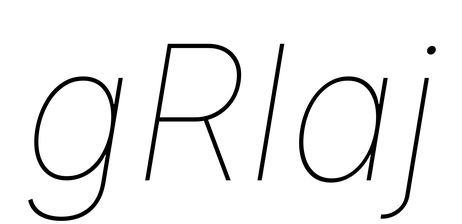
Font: Inter-Italic_Thin_Italic